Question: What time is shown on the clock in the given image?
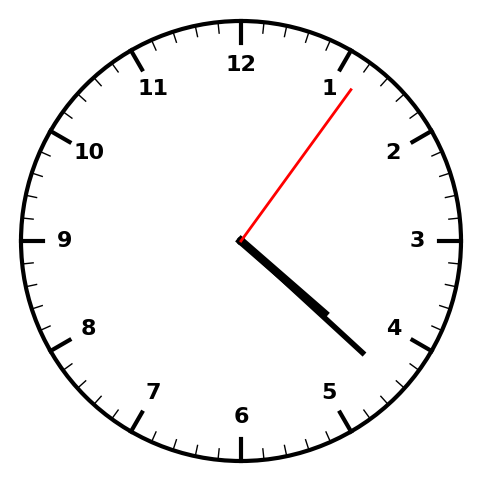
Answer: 04:22:06